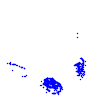
Particle: proton